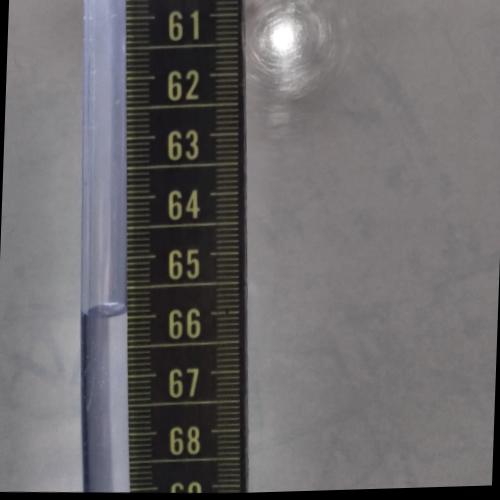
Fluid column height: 65.9 cm